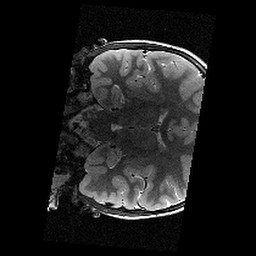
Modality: T2w
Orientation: coronal
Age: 9
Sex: male
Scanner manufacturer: siemens
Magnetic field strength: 3 T
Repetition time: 9.23 s
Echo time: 0.067 s